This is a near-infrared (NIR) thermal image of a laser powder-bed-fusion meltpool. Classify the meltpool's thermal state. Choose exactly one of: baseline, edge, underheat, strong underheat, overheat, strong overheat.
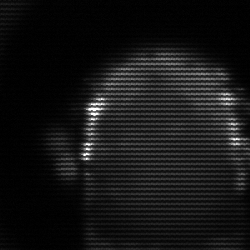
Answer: baseline